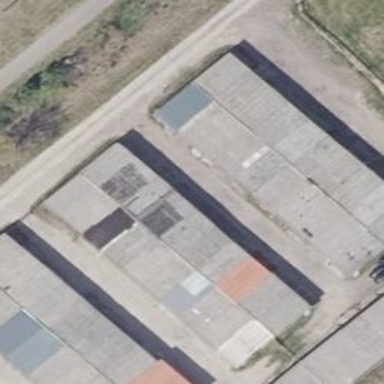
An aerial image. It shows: Group of garages.